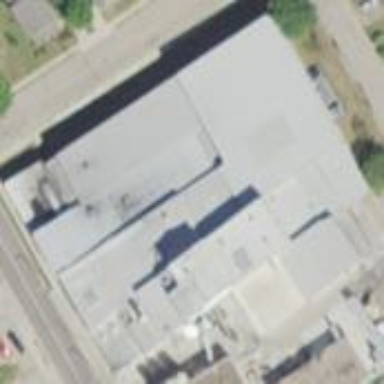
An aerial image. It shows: Building.